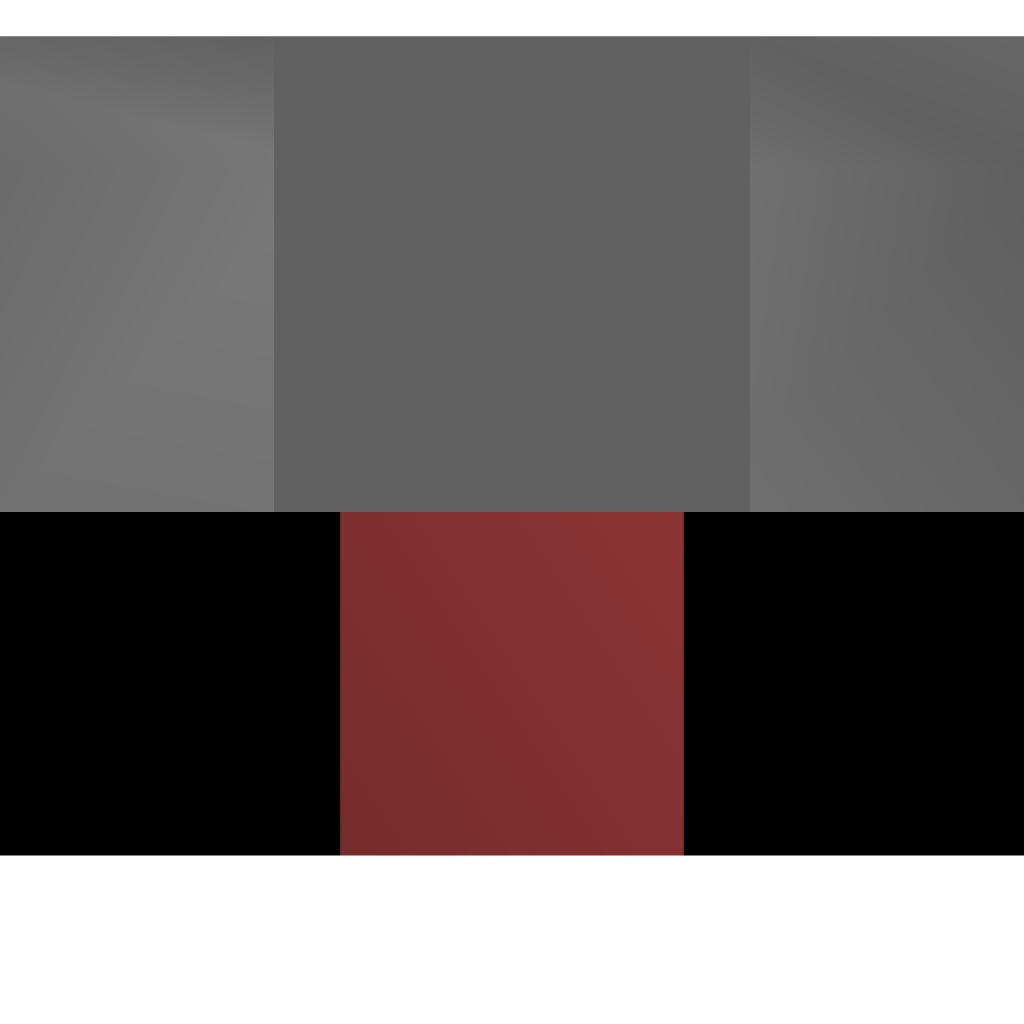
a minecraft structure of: F-1 racecar bad low quality